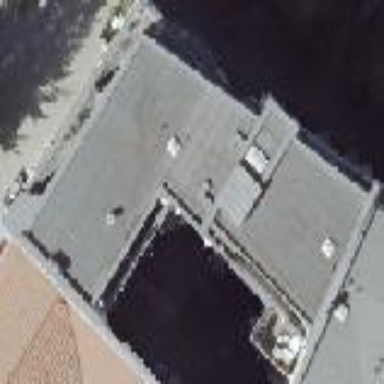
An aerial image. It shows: Residential building with quadruple saltbox shaped roof.